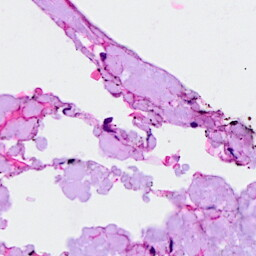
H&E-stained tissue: Breast